Question: My android app is to track user location on a map and calculate the distance and duration he has walked or run. Then when i press stop, pass it over to the next page.
My distance and duration calculation should be correct, but the location is wrong. whether i don't move or move a few meters in my house, it sometimes never change or change a lot, result in the distance being inaccurate. how do i ensure accuracy for when i walked, even a few meters, because when i present i will be walking for a short distance.
second, i can pass my duration data over to the next page, but when i pass my distance it is 0.0 but the value shown is not 0.0 at all(got value although inaccurate). i pass my information when i press Stop button.
My MainActivity Java Code, display map, distance, duration.
'''
protected LocationManager locationManager;
private GoogleMap googleMap;
Button btnStartMove,btnPause,btnResume,btnStop;
static double n=0;
Long s1,r1;
double dis=0.0;
Thread t1;
EditText userNumberInput;
boolean bool=false;
int count=0;
double speed = 1.6;
double lat1,lon1,lat2,lon2,lat3,lon3,lat4,lon4;
double dist = 0.0;
double time = 0.0;
TextView distance;
Button btnDuration;
float[] result;
private static final long MINIMUM_DISTANCE_CHANGE_FOR_UPDATES =1; // in Meters
private static final long MINIMUM_TIME_BETWEEN_UPDATES = 4000; //in milliseconds
boolean startDistance = false;
boolean startButtonClicked = false;
MyCount counter;
int timer = 0;
@Override
protected void onCreate(Bundle savedInstanceState) {
super.onCreate(savedInstanceState);
setContentView(R.layout.activity_main);
locationManager = (LocationManager) getSystemService(LOCATION_SERVICE);
locationManager.requestLocationUpdates(LocationManager.GPS_PROVIDER,MINIMUM_TIME_BETWEEN_UPDATES,MINIMUM_DISTANCE_CHANGE_FOR_UPDATES, this);
if(isGooglePlay())
{
setUpMapIfNeeded();
}
distance=(TextView)findViewById(R.id.Distance);
btnDuration=(Button)findViewById(R.id.Duration);
btnStartMove=(Button)findViewById(R.id.Start);//start moving
btnStop=(Button)findViewById(R.id.Stop);
//prepare distance...........
Log.d("GPS Enabled", "GPS Enabled");
Criteria criteria = new Criteria();
criteria.setAccuracy(Criteria.ACCURACY_FINE);
String provider = locationManager.getBestProvider(criteria, true);
Location location=locationManager.getLastKnownLocation(provider);
btnStartMove.setOnClickListener(new OnClickListener()
{
@Override
public void onClick(View v) {
Log.d("GPS Enabled", "GPS Enabled");
Criteria criteria = new Criteria();
criteria.setAccuracy(Criteria.ACCURACY_FINE);
String provider = locationManager.getBestProvider(criteria, true);
Location location=locationManager.getLastKnownLocation(provider);
lat3 = location.getLatitude();
lon3 = location.getLongitude();
startButtonClicked=true;
startDistance=true;
counter= new MyCount(30000,1000);
counter.start();
Toast.makeText(MainActivity.this,
"Pressed Start",
Toast.LENGTH_LONG).show();
}
});
btnStop.setOnClickListener(new OnClickListener()
{
@Override
public void onClick(View v) {
startButtonClicked=false;
startDistance=false;
//Double.valueOf(distance.getText().toString()
Double value=dist;
Double durationValue=time;
Intent intent = new Intent(MainActivity.this, FinishActivity.class);
intent.putExtra("dist", "value");
intent.putExtra("time",durationValue);
startActivity(intent);
finish();
}
});
btnDuration.setOnClickListener(new OnClickListener()
{
@Override
public void onClick(View v) {
if(startButtonClicked=true)
{
time=n*30+r1;
Toast.makeText(MainActivity.this,"Duration :"+String.valueOf(time),Toast.LENGTH_LONG).show();
}
}
});
if(location!= null)
{
//Display current location in Toast
String message = String.format(
"Current Location
Longitude: %1$s
Latitude: %2$s",
location.getLongitude(), location.getLatitude()
);
Toast.makeText(MainActivity.this, message,
Toast.LENGTH_LONG).show();
}
else if(location == null)
{
Toast.makeText(MainActivity.this,
"Location is null",
Toast.LENGTH_LONG).show();
}
}
private void setUpMapIfNeeded() {
if(googleMap == null)
{
Toast.makeText(MainActivity.this, "Getting map",
Toast.LENGTH_LONG).show();
googleMap =((SupportMapFragment)getSupportFragmentManager().findFragmentById(R.id.displayMap)).getMap();
if(googleMap != null)
{
setUpMap();
}
}
}
private void setUpMap()
{
//Enable MyLocation Layer of Google Map
googleMap.setMyLocationEnabled(true);
//Get locationManager object from System Service LOCATION_SERVICE
//LocationManager locationManager = (LocationManager) getSystemService(LOCATION_SERVICE);
//Create a criteria object to retrieve provider
Criteria criteria = new Criteria();
criteria.setAccuracy(Criteria.ACCURACY_FINE);
//Get the name of the best provider
String provider = locationManager.getBestProvider(criteria, true);
if(provider == null)
{
onProviderDisabled(provider);
}
//set map type
googleMap.setMapType(GoogleMap.MAP_TYPE_NORMAL);
//Get current location
Location myLocation = locationManager.getLastKnownLocation(provider);
if(myLocation != null)
{
onLocationChanged(myLocation);
}
locationManager.requestLocationUpdates(provider, 0, 0, this);
}
private boolean isGooglePlay()
{
int status = GooglePlayServicesUtil.isGooglePlayServicesAvailable(this);
if (status == ConnectionResult.SUCCESS)
{
Toast.makeText(MainActivity.this, "Google Play Services is available",
Toast.LENGTH_LONG).show();
return(true);
}
else
{
GooglePlayServicesUtil.getErrorDialog(status, this, 10).show();
}
return (false);
}
@Override
public void onLocationChanged(Location myLocation) {
System.out.println("speed " + myLocation.getSpeed());
//show location on map.................
//Get latitude of the current location
double latitude = myLocation.getLatitude();
//Get longitude of the current location
double longitude = myLocation.getLongitude();
//Create a LatLng object for the current location
LatLng latLng = new LatLng(latitude, longitude);
//Show the current location in Google Map
googleMap.moveCamera(CameraUpdateFactory.newLatLng(latLng));
//Zoom in the Google Map
googleMap.animateCamera(CameraUpdateFactory.zoomTo(20));
googleMap.addMarker(new MarkerOptions().position(new LatLng(latitude, longitude)).title("You are here!"));
//show distance............................
if(startDistance == true)
{
Toast.makeText(MainActivity.this,
"Location has changed",
Toast.LENGTH_LONG).show();
if(myLocation != null)
{
//latitude.setText("Current Latitude: " + String.valueOf(loc2.getLatitude()));
//longitude.setText("Current Longitude: " + String.valueOf(loc2.getLongitude()));
float[] results = new float[1];
Location.distanceBetween(lat3, lon3, myLocation.getLatitude(), myLocation.getLongitude(), results);
System.out.println("Distance is: " + results[0]);
dist += results[0];
DecimalFormat df = new DecimalFormat("#.##"); // adjust this as appropriate
if(count==1)
{
distance.setText(df.format(dist) + "meters");
}
lat3=myLocation.getLatitude();
lon3=myLocation.getLongitude();
count=1;
}
}
if(startButtonClicked == true)
{
startDistance=true;
}
}
@Override
public void onProviderDisabled(String provider) {
Toast.makeText(MainActivity.this,
"Provider disabled by the user. GPS turned off",
Toast.LENGTH_LONG).show();
}
@Override
public void onProviderEnabled(String provider) {
Toast.makeText(MainActivity.this,
"Provider enabled by the user. GPS turned on",
Toast.LENGTH_LONG).show();
}
@Override
public void onStatusChanged(String provider, int status, Bundle extras) {
Toast.makeText(MainActivity.this, "Provider status changed",
Toast.LENGTH_LONG).show();
}
@Override
protected void onPause() {
super.onPause();
locationManager.removeUpdates(this);
}
@Override
protected void onResume() {
super.onResume();
locationManager.requestLocationUpdates(LocationManager.GPS_PROVIDER,MINIMUM_TIME_BETWEEN_UPDATES,MINIMUM_DISTANCE_CHANGE_FOR_UPDATES, this);
}
public class MyCount extends CountDownTimer{
public MyCount(long millisInFuture, long countDownInterval) {
super(millisInFuture, countDownInterval);
}
@Override
public void onFinish() {
counter= new MyCount(30000,1000);
counter.start();
n=n+1;
}
@Override
public void onTick(long millisUntilFinished) {
s1=millisUntilFinished;
r1=(30000-s1)/1000;
}
}}
'''
pass information to this page,distance 0.0(inaccurate) duration is ok
'''
public class FinishActivity extends Activity {
TextView displayDistance;
TextView displayDuration;
TextView displaySports;
TextView userID;
TextView sportID;
TextView caloriesBurned;
Button back;
@Override
protected void onCreate(Bundle savedInstanceState) {
super.onCreate(savedInstanceState);
setContentView(R.layout.activity_finish);
Bundle extras = getIntent().getExtras();
if (extras != null)
{
Double value = extras.getDouble("dist");
Double durationValue = extras.getDouble("time");
displayDistance=(TextView)findViewById(R.id.finishDistance);
displayDistance.setText("Distance: " + value);
displayDuration=(TextView)findViewById(R.id.finishDuration);
displayDuration.setText("Duration: " + durationValue + " seconds");
}
back=(Button)findViewById(R.id.Back);
back.setOnClickListener(new OnClickListener()
{
@Override
public void onClick(View v) {
Intent intent = new Intent(FinishActivity.this, MainActivity.class);
startActivity(intent);
finish();
}
});}
'''
My output for my map, inaccurate location. i search for long but there seem to be no solution for this..please help..thanks. the starting location, speed where it change location, all seem to be different each time i run. it appear to be out of my control(or i can but i do not know..i'm a beginner at gps... most of the time it needs to wait a while before displaying the distance.

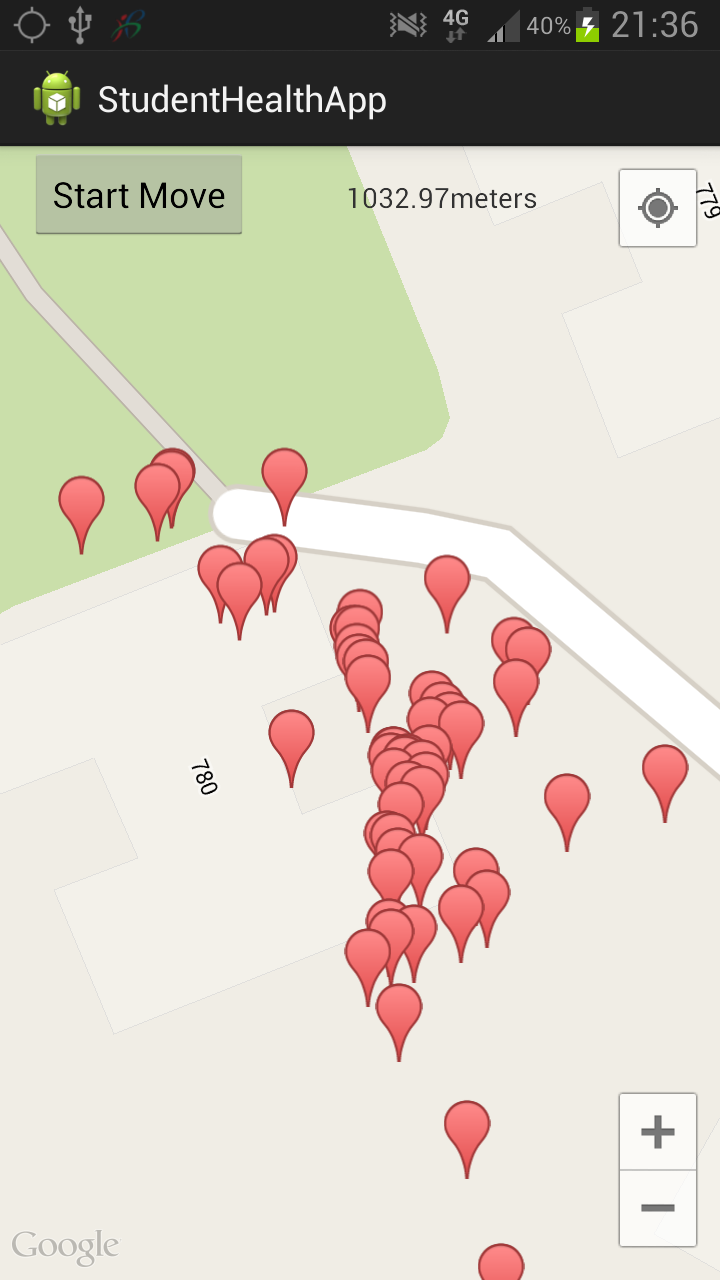
Answer: Gps may not work well under the roof. So try it outside the house.
Also you have
'''
intent.putExtra("dist", "value")
'''
key is dist
value is a string not a double
SO you are passing string
But when you get you get the double
'''
Double value = extras.getDouble("dist"); // wrong
'''
If you pass a double value then you can get the double in the next activity. But you pass string and then you try to get the double value and that is wrong.
What you need
'''
public Intent putExtra (String name, double value)
'''
and
'''
public double getDoubleExtra (String name, double defaultValue)
'''